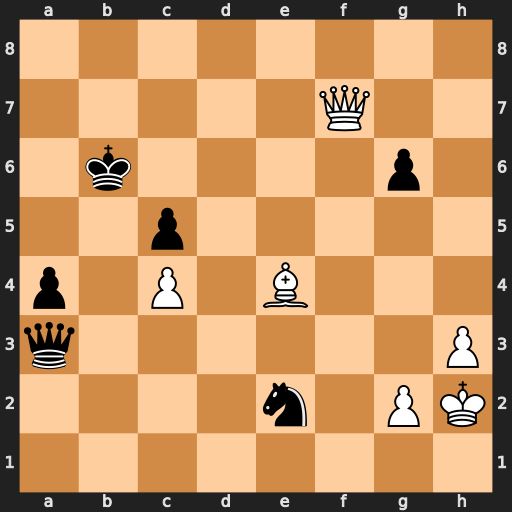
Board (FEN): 8/5Q2/1k4p1/2p5/p1P1B3/q6P/4n1PK/8
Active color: w
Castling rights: -
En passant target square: -
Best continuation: Qb7+ Ka5 Qb5#